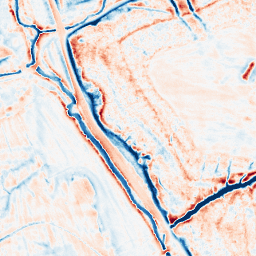
Category: edge_preserving
Decomposition family: guided
Decomposition parameters: radius: 4
eps: 0.1
Upsampling method: sinc_hamming
Upsampling parameters: scale: 8
kernel_size: 16
Upsampling scale: 8